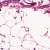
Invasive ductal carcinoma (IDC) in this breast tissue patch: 0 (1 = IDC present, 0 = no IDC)